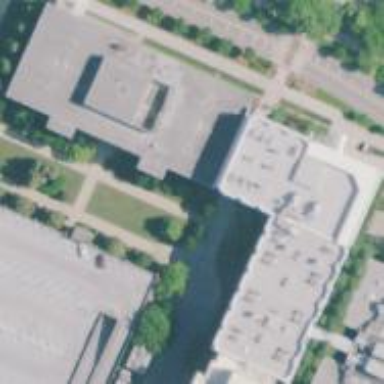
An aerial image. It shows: University building.